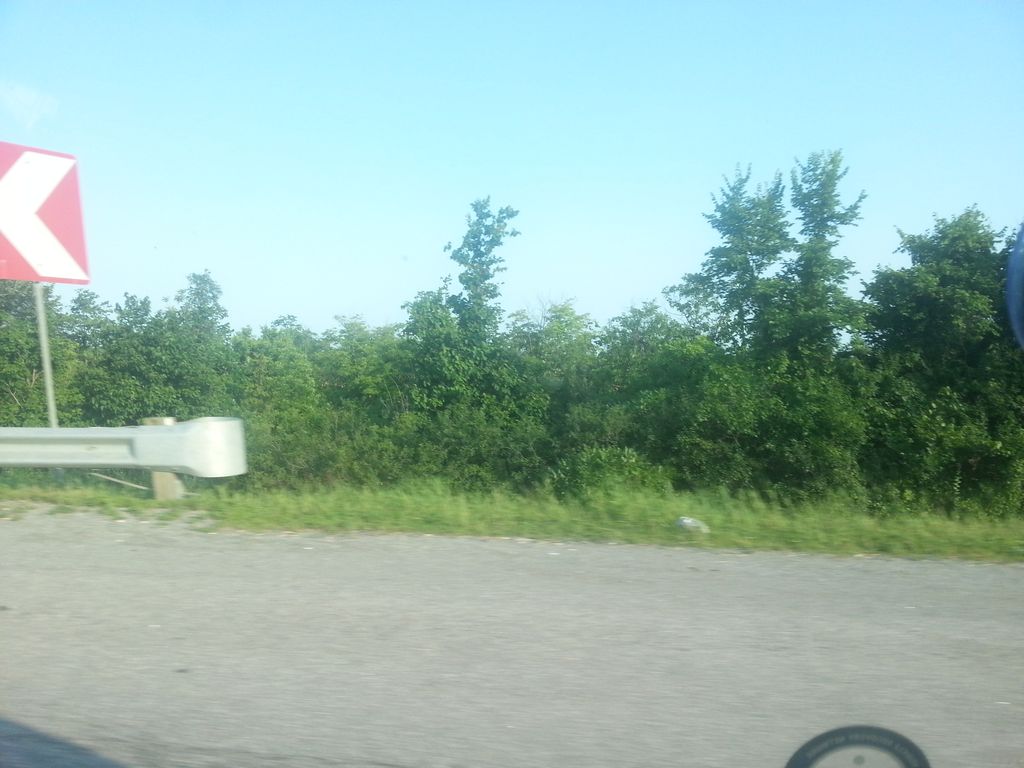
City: ottawa-gatineau